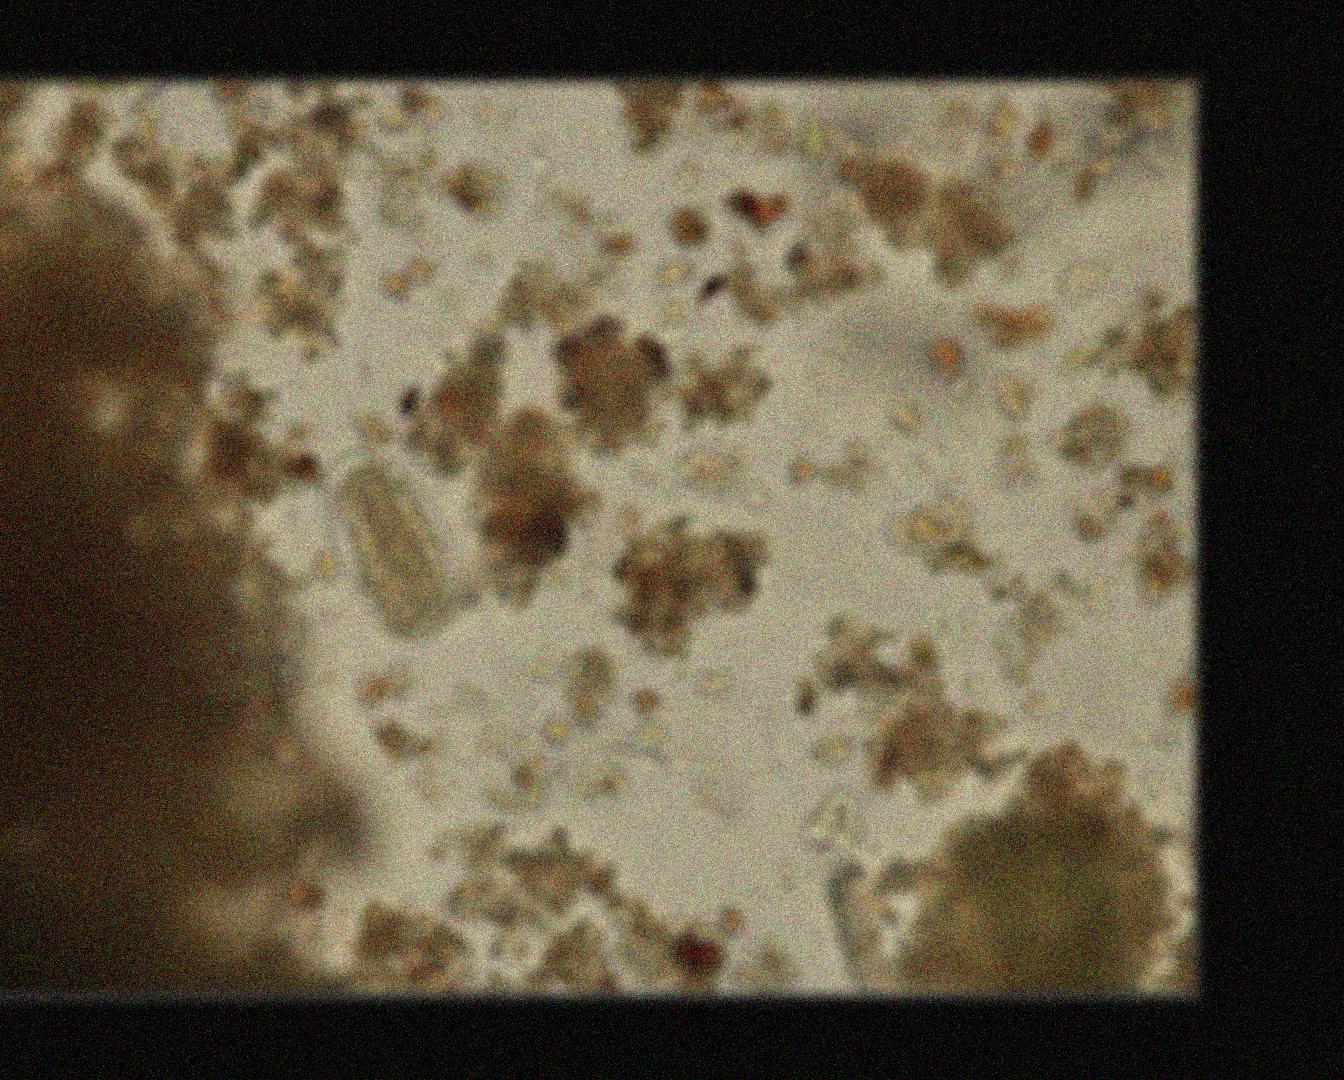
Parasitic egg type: Hookworm egg